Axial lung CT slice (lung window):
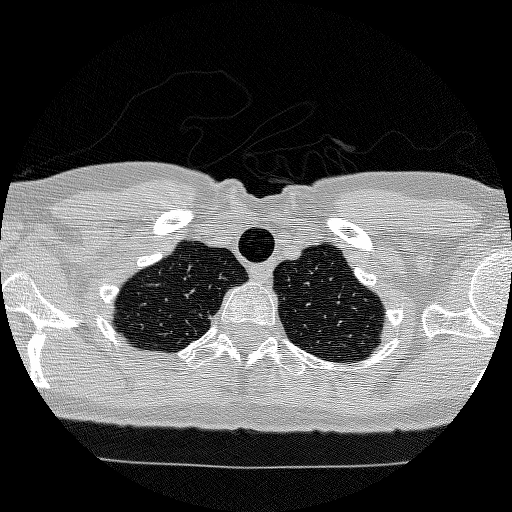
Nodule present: no